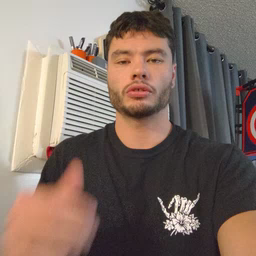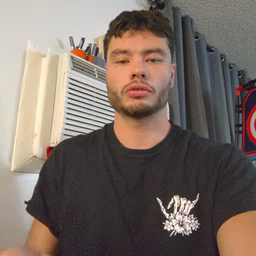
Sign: quiet